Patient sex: M
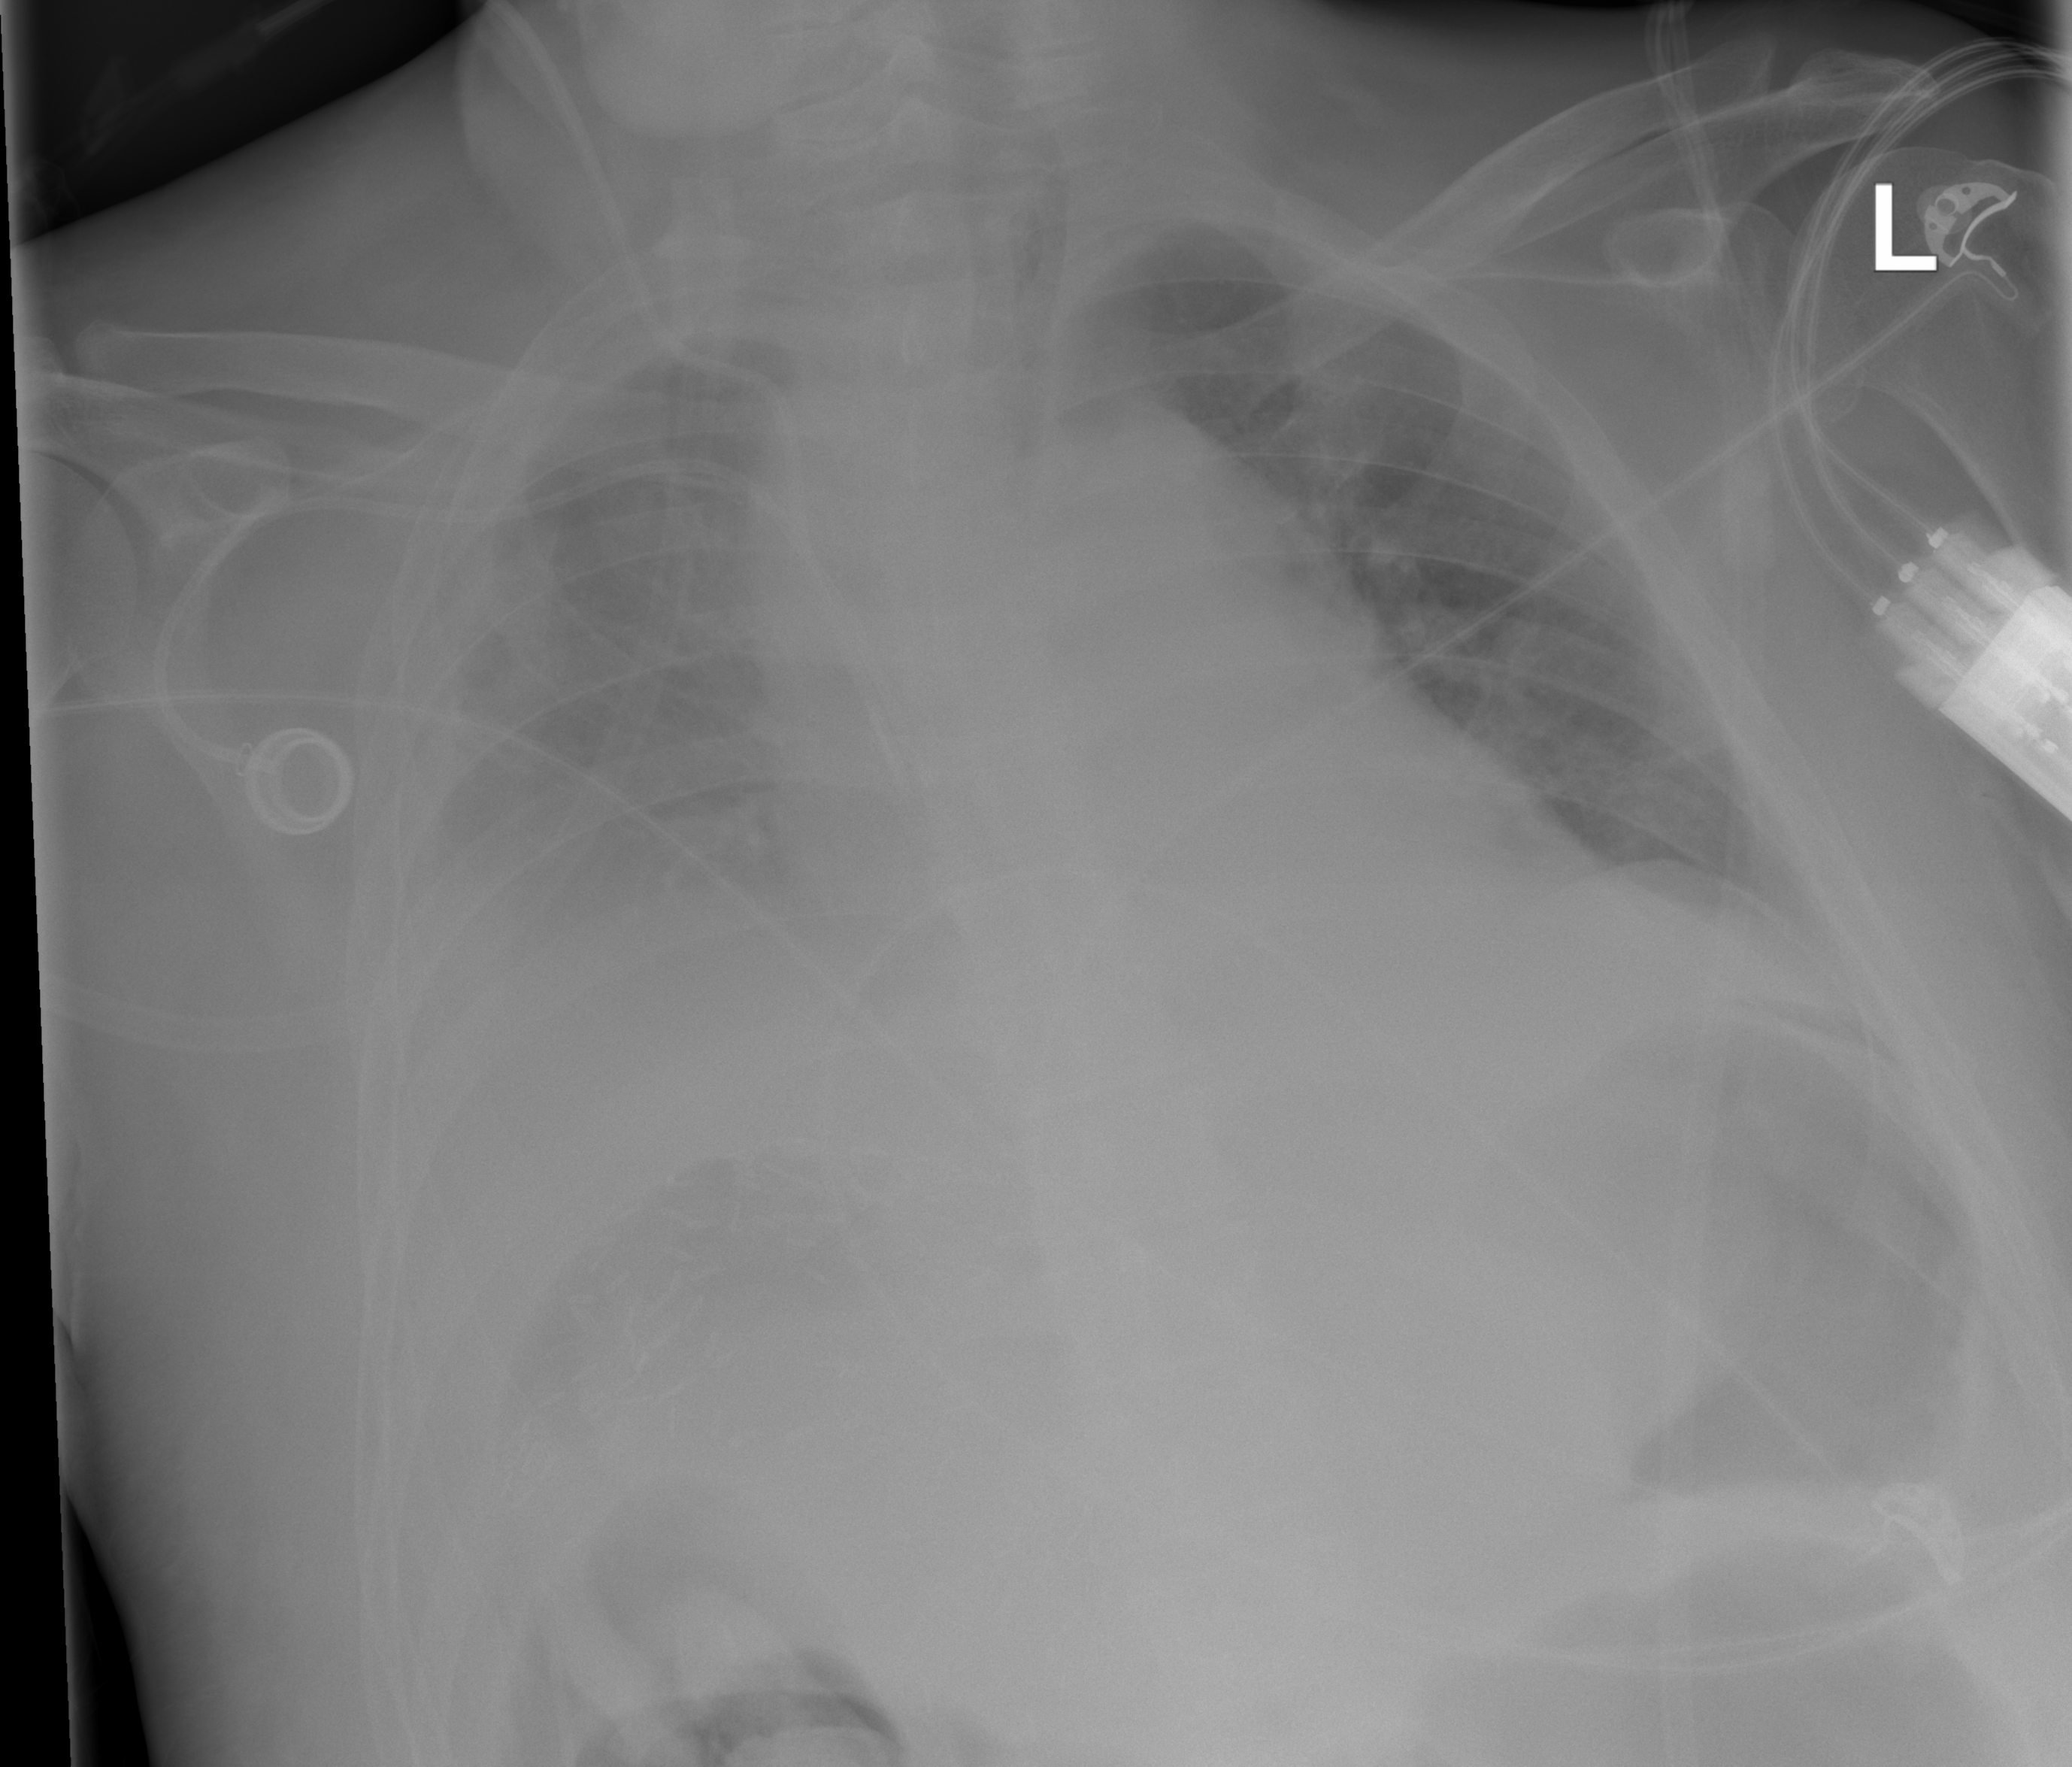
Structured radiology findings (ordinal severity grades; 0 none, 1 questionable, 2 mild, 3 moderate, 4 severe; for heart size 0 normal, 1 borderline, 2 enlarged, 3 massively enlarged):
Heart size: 1
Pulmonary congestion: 0
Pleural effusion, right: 2
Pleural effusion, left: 0
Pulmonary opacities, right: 0
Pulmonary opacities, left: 0
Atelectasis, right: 3
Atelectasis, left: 2